Question: A friend, produced this code, and I have refined it a little to suit our purposes. As we need white bg with 1px border version as per my fiddle.
However the arrow does not render in Safari and Internet Explorer.
Any suggestions: fiddle: <URL>
Code: css
'''
#container{
position:relative;
margin:10px;
}
.rectangle{
position:absolute;
width: 200px;
height: 100px;
background: #fff;
border:1px solid #aaa;
}
.small-rectangle{
position: absolute;
top: 25px;
left: 200px;
width: 100px;
height: 50px;
background:#fff;
border:1px solid #aaa;
border-left:2px solid #fff;
}
.magicrect{
position:absolute;
top: 0px;
left: 200px;
width: 99px;
height: 100px;
border-right:1px solid #aaa;
border-left:none;
}
.arrow-right{
position: absolute;
top: 0px;
left: 300px;
width: 0;
height: 0;
border-top: 50px solid transparent;
border-bottom: 50px solid transparent;
border-left: 50px solid #fff;
}
'''
html is:
'''
<div id="container">
<div class="rectangle"></div>
<div class="magicrect"></div>
<div class="small-rectangle"></div>
<div class="arrow-right"></div>
</div>
'''
Should look like this ...

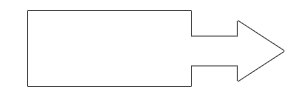
Answer: You can create a masked triangle to go behind the actual one as seen in this example:
<URL>
Basically the concept is to create two triangles. It appears the original concept was to have a white triangle (using a border to create it) on an off color background. This is fine, but when you want a border around that, you can't use the border property. To get around this you can create another triangle under it with the border color. This is then off set to give the effect of a border.
'''
.arrow-right-top{
position: absolute;
top: 1px;
left: 300px;
width: 0;
height: 0;
border-top: 49px solid transparent;
border-bottom: 49px solid transparent;
border-left: 49px solid #fff;
}
.arrow-right-bottom{
position: absolute;
top: 0px;
left: 300px;
width: 0;
height: 0;
border-top: 50px solid transparent;
border-bottom: 50px solid transparent;
border-left: 50px solid #aaa;
}
'''